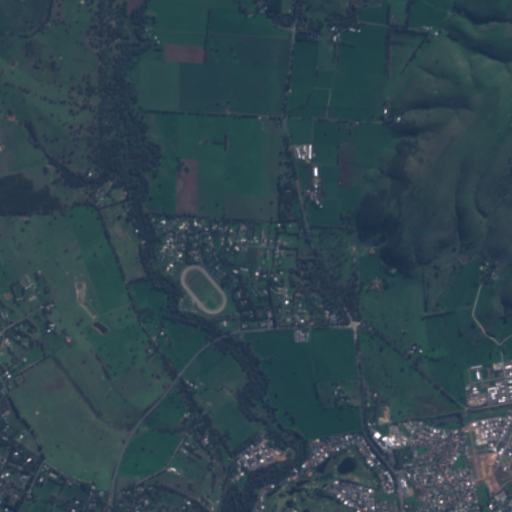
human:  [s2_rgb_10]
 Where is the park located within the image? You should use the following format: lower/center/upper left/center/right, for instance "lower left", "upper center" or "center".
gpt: The park is located in the lower right of the image.
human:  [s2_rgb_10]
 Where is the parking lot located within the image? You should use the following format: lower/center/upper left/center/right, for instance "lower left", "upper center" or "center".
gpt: The parking lot is located in the center right of the image.
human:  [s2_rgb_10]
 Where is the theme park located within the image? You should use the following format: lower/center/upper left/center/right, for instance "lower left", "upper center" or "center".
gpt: The theme park is located in the lower center of the image.
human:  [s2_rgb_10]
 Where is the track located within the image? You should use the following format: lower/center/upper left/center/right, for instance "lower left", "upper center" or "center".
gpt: The track is located in the center of the image.
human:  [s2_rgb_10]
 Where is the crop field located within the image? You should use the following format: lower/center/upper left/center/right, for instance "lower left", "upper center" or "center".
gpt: There is no crop field in the image.